Question: I am using ListPicker from windows phone toolkit. My options are pretty lengthy so my ItemTemplate is,
'''
<DataTemplate>
<TextBlock TextWrapping="Wrap"/>
</DataTemplate>
'''
Now, when I select a lengthy option(say three lines) in Expansion Mode (less then 5 options) it is working good as expected, but when I Use FullMode(more than 5 items) it is not wrapped in the ListPicker.
To be more clear, It is wrapped as expected in the FullModePage but it is not within the control.
'''
<toolkit:ListPicker Margin="0" MinHeight="70" toolkit:TiltEffect.SuppressTilt="True" Template="{StaticResource ListPickerControlCustomTemplate}" HorizontalAlignment="Stretch" VerticalAlignment="Top" FontFamily="{StaticResource RegularFont}"
SelectionChanged="SharedAppsCategoryListPicker_OnSelectionChanged" Name="SharedAppsCategoryListPicker"
LayoutUpdated="SharedAppsCategoryListPicker_OnLayoutUpdated" >
<toolkit:ListPicker.ItemTemplate>
<DataTemplate>
<Grid Margin="0,0,20,0">
<TextBlock TextWrapping="Wrap" VerticalAlignment="Center" HorizontalAlignment="Stretch" Margin="20,15,120,15" FontSize="20" Text="{Binding groupname}" Foreground="{StaticResource ListPickerForegroundColor}"></TextBlock>
<Rectangle Margin="20,10,0,-11" Height="0.5" HorizontalAlignment="Stretch" VerticalAlignment="Bottom" Stroke="{StaticResource ListPickerDividerColor}" StrokeThickness="0.5" />
</Grid>
</DataTemplate>
</toolkit:ListPicker.ItemTemplate>
<toolkit:ListPicker.FullModeItemTemplate>
<DataTemplate>
<Grid Margin="0,0,20,0">
<TextBlock MaxWidth="250" Width="250" TextWrapping="Wrap" FontSize="20" Margin="0,0,120,0" VerticalAlignment="Center" Text="{Binding groupname}" Foreground="{StaticResource ListPickerForegroundColor}" FontFamily="{StaticResource RegularFont}"></TextBlock>
</Grid>
</DataTemplate>
</toolkit:ListPicker.FullModeItemTemplate>
</toolkit:ListPicker>
'''

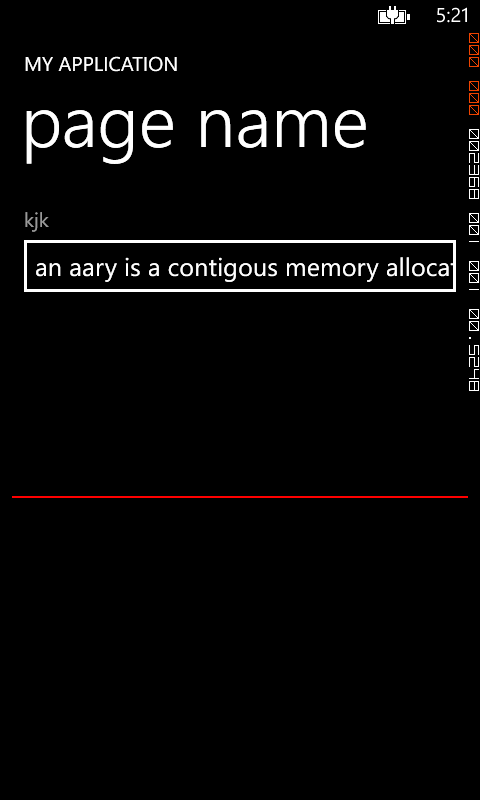
Answer: you would be needed to give for the Textblock after then Text Would be Wrapped if content is larger than the width of the Textblock.
try this :
'''
<DataTemplate>
<TextBlock TextWrapping="Wrap" width=200/>
</DataTemplate>
'''
Edit:
I have Implemeted it this way
XAML:
'''
<toolkit:ListPicker Margin="0" MinHeight="70" toolkit:TiltEffect.SuppressTilt="True" HorizontalAlignment="Stretch" VerticalAlignment="Top" Name="SharedAppsCategoryListPicker" >
<toolkit:ListPicker.ItemTemplate>
<DataTemplate>
<Grid Margin="0,0,20,0">
<TextBlock Width="300" TextWrapping="Wrap" VerticalAlignment="Center" HorizontalAlignment="Stretch" Margin="20,15,120,15" FontSize="20" Text="{Binding}" ></TextBlock>
</Grid>
</DataTemplate>
</toolkit:ListPicker.ItemTemplate>
<toolkit:ListPicker.FullModeItemTemplate>
<DataTemplate>
<Grid Margin="0,0,20,0">
<TextBlock Width="400" TextWrapping="Wrap" FontSize="20" Margin="0,0,0,0" VerticalAlignment="Center" Text="{Binding}" ></TextBlock>
</Grid>
</DataTemplate>
</toolkit:ListPicker.FullModeItemTemplate>
</toolkit:ListPicker>
'''
Images of O/P: